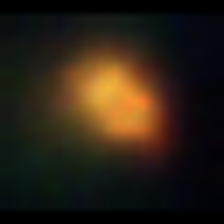
Taxon: NanoPlankton
Group: Other